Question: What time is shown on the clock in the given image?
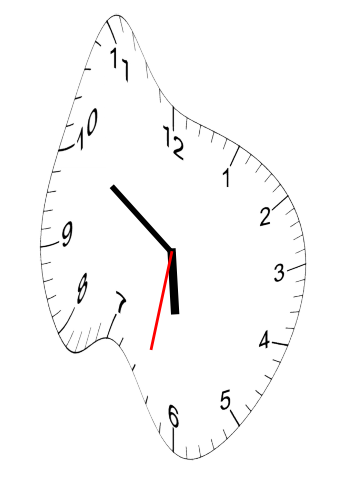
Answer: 05:50:32